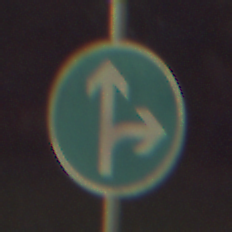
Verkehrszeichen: VorgeschriebeneFahrtrichtungGeradeausOderRechts
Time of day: Night
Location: Outdoor (Suburban)
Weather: Clear
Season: NotSpecified
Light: Artificial